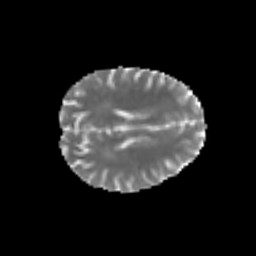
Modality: MD
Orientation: axial
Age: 25
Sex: male
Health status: healthy